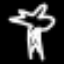
Label: palm tree